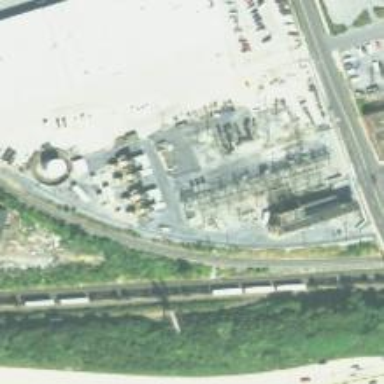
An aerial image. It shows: Gas turbine generator.